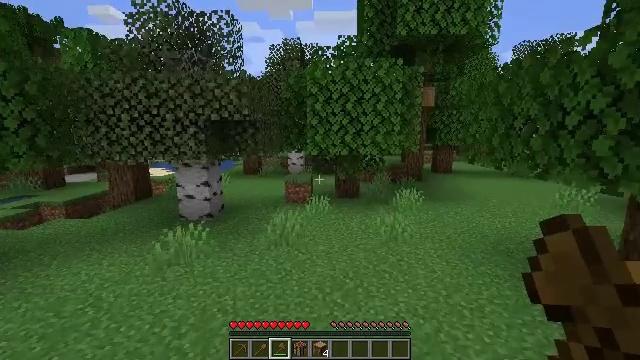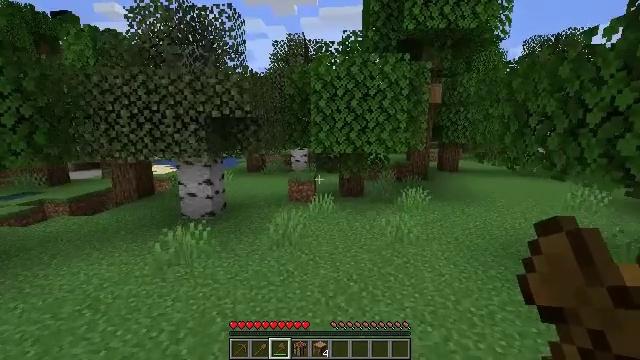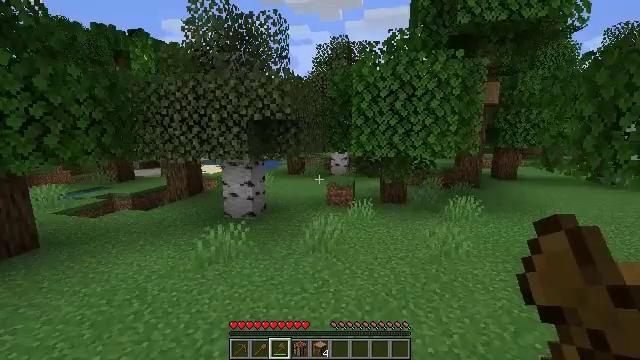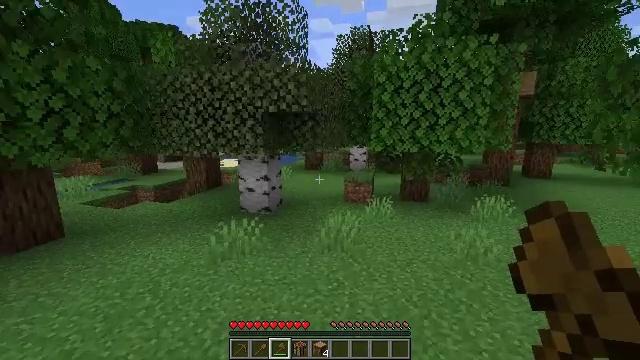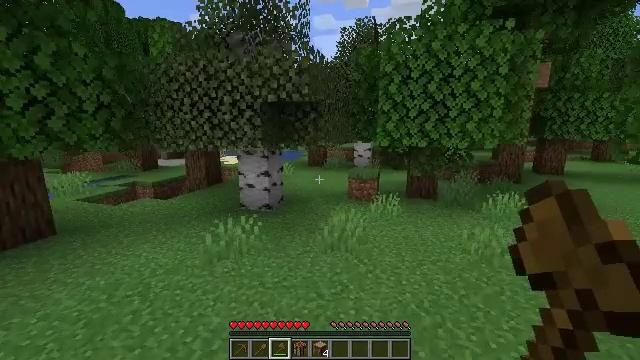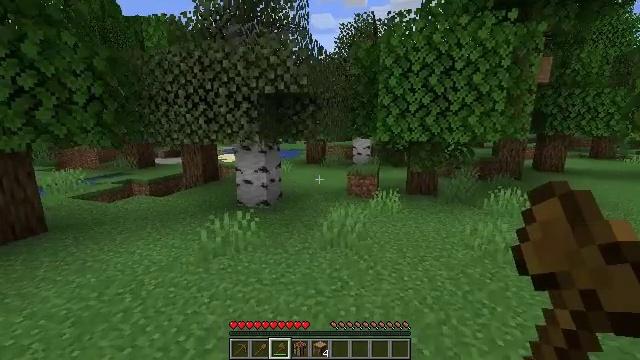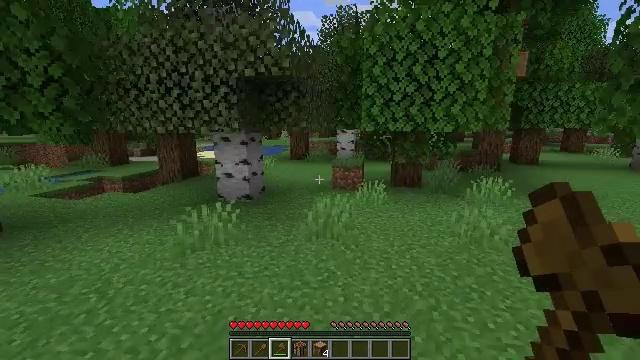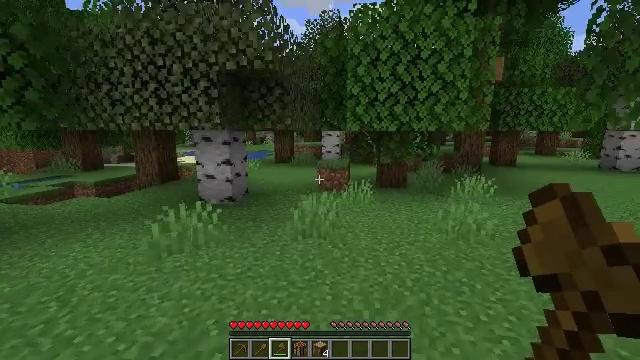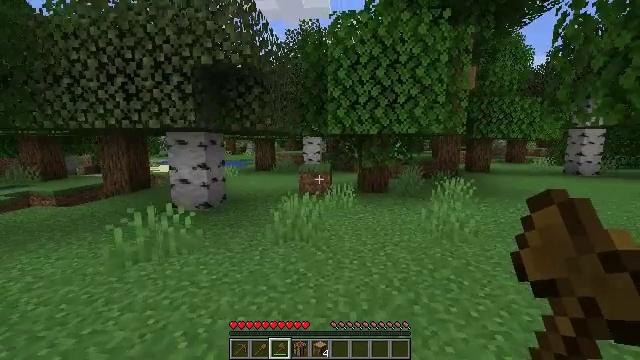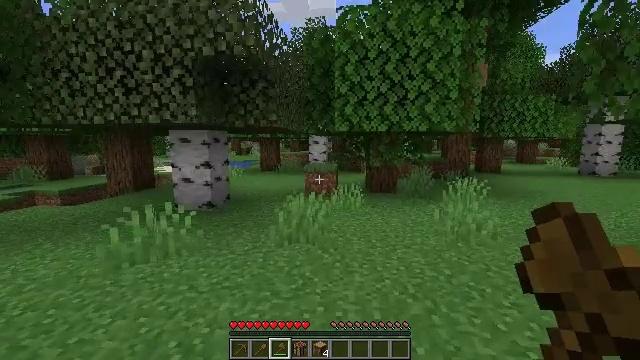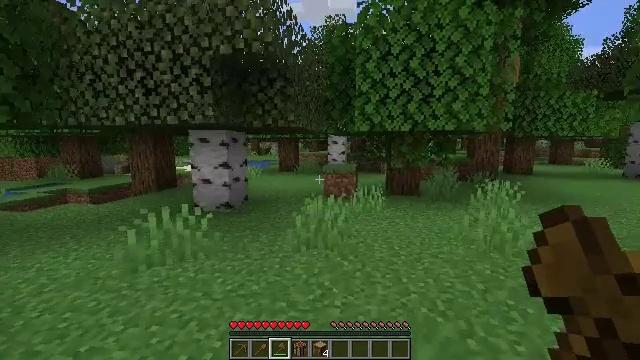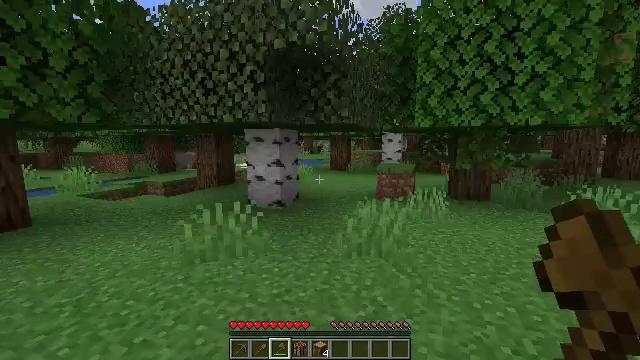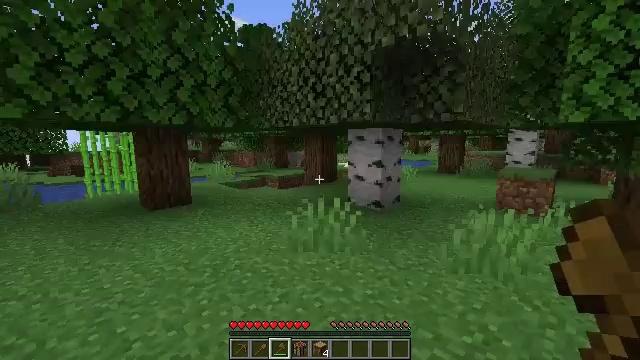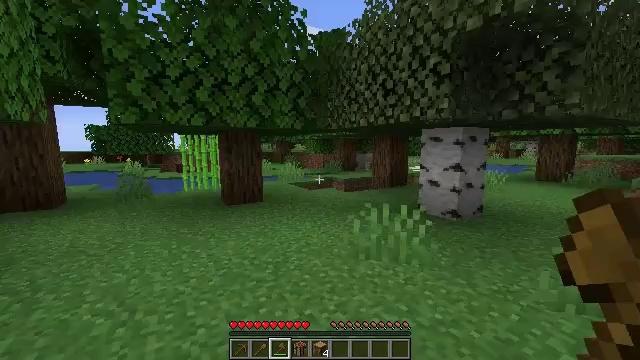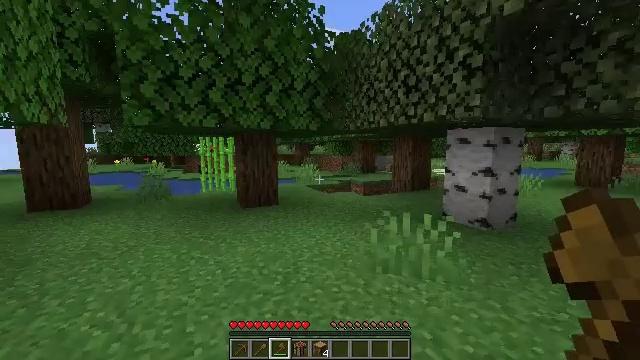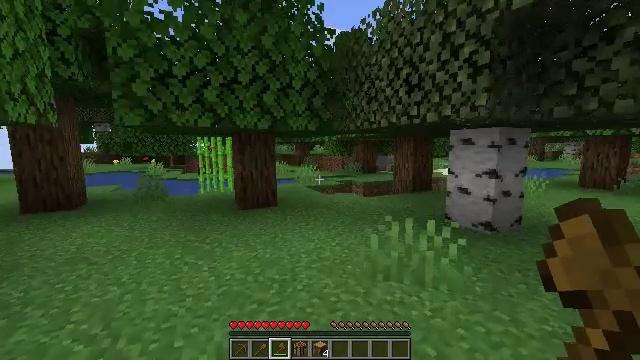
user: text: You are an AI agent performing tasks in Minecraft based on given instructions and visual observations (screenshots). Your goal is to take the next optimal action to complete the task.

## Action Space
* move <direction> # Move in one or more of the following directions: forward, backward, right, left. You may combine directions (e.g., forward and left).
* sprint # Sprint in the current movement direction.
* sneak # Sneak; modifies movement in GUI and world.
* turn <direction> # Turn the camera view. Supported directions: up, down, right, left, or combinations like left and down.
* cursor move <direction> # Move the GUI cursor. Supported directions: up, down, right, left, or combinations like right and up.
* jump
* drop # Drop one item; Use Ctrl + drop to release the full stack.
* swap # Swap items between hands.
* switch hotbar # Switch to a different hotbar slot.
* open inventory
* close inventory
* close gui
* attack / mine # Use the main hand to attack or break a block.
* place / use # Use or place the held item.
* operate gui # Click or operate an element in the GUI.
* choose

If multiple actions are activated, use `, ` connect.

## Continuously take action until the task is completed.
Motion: motion action
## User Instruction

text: Chop down the oak log.
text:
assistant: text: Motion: move forward, attack / mine
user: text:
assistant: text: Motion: move forward, turn left, attack / mine
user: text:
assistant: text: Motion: move forward, turn left and down, attack / mine
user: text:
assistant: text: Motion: move forward, attack / mine
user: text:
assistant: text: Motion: move forward, attack / mine
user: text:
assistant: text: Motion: move forward, turn right, attack / mine
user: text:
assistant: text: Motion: move forward, turn right and up, attack / mine
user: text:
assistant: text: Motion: move forward, turn right and up, attack / mine
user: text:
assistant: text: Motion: move forward, turn left, attack / mine
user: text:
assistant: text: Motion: move forward, turn left, attack / mine
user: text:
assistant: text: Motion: move forward, turn left, attack / mine
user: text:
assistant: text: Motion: move forward, turn left, attack / mine
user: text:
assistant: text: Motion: move forward, turn left, attack / mine
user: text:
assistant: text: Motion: move forward, turn left, attack / mine
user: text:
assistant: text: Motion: move forward, attack / mine
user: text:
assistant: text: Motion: move forward, attack / mine
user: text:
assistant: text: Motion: move forward, attack / mine
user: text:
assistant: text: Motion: move forward, attack / mine
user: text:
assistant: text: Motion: move forward, attack / mine
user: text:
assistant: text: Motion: move forward and move left, attack / mine
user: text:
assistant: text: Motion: move forward and move left, turn down, attack / mine
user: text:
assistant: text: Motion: move forward and move left, turn left and down, attack / mine
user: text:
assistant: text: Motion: move forward and move left, turn left, attack / mine
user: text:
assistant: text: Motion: move forward and move left, turn right, attack / mine
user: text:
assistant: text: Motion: move forward, attack / mine
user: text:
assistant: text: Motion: move forward, attack / mine
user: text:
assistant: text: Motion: move forward, attack / mine
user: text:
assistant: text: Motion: move forward, attack / mine
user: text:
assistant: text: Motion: move forward, attack / mine
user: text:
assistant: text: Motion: move forward and move left, turn left and up, attack / mine